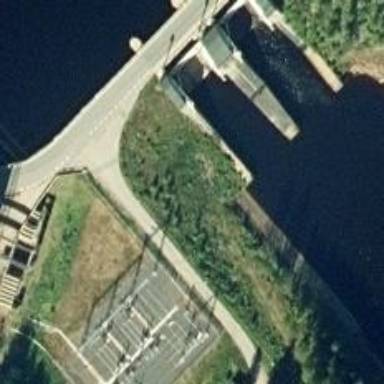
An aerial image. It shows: Dam along waterway.